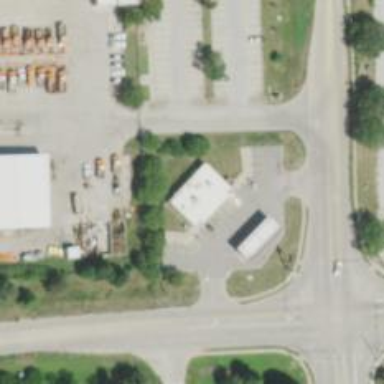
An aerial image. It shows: Convenience shop.